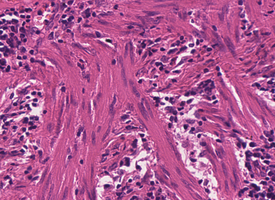
Tumor epithelial tissue: no
Tumor-associated stroma tissue: yes
Normal tissue: no